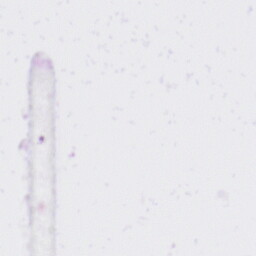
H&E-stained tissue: Liver